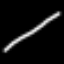
Label: line